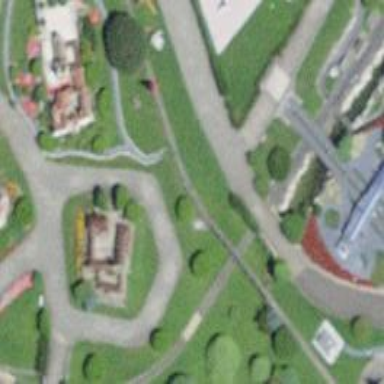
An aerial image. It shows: Miniature railway.